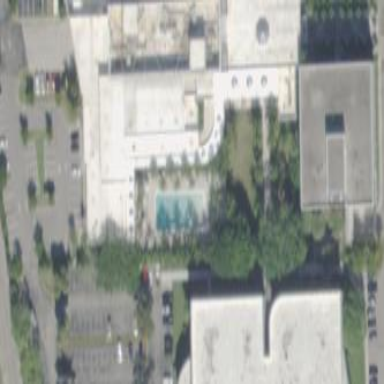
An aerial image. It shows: Hotel building.